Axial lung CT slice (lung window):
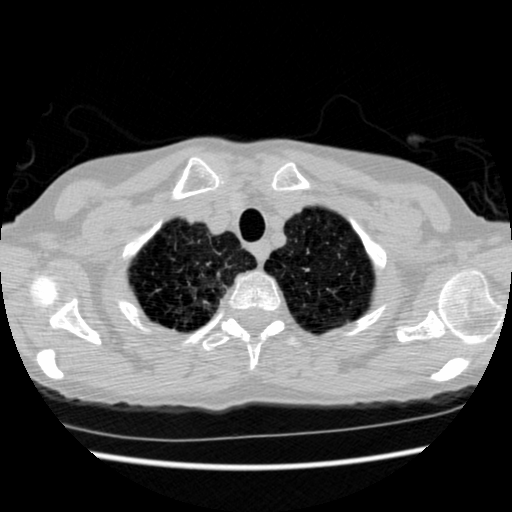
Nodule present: no